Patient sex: F
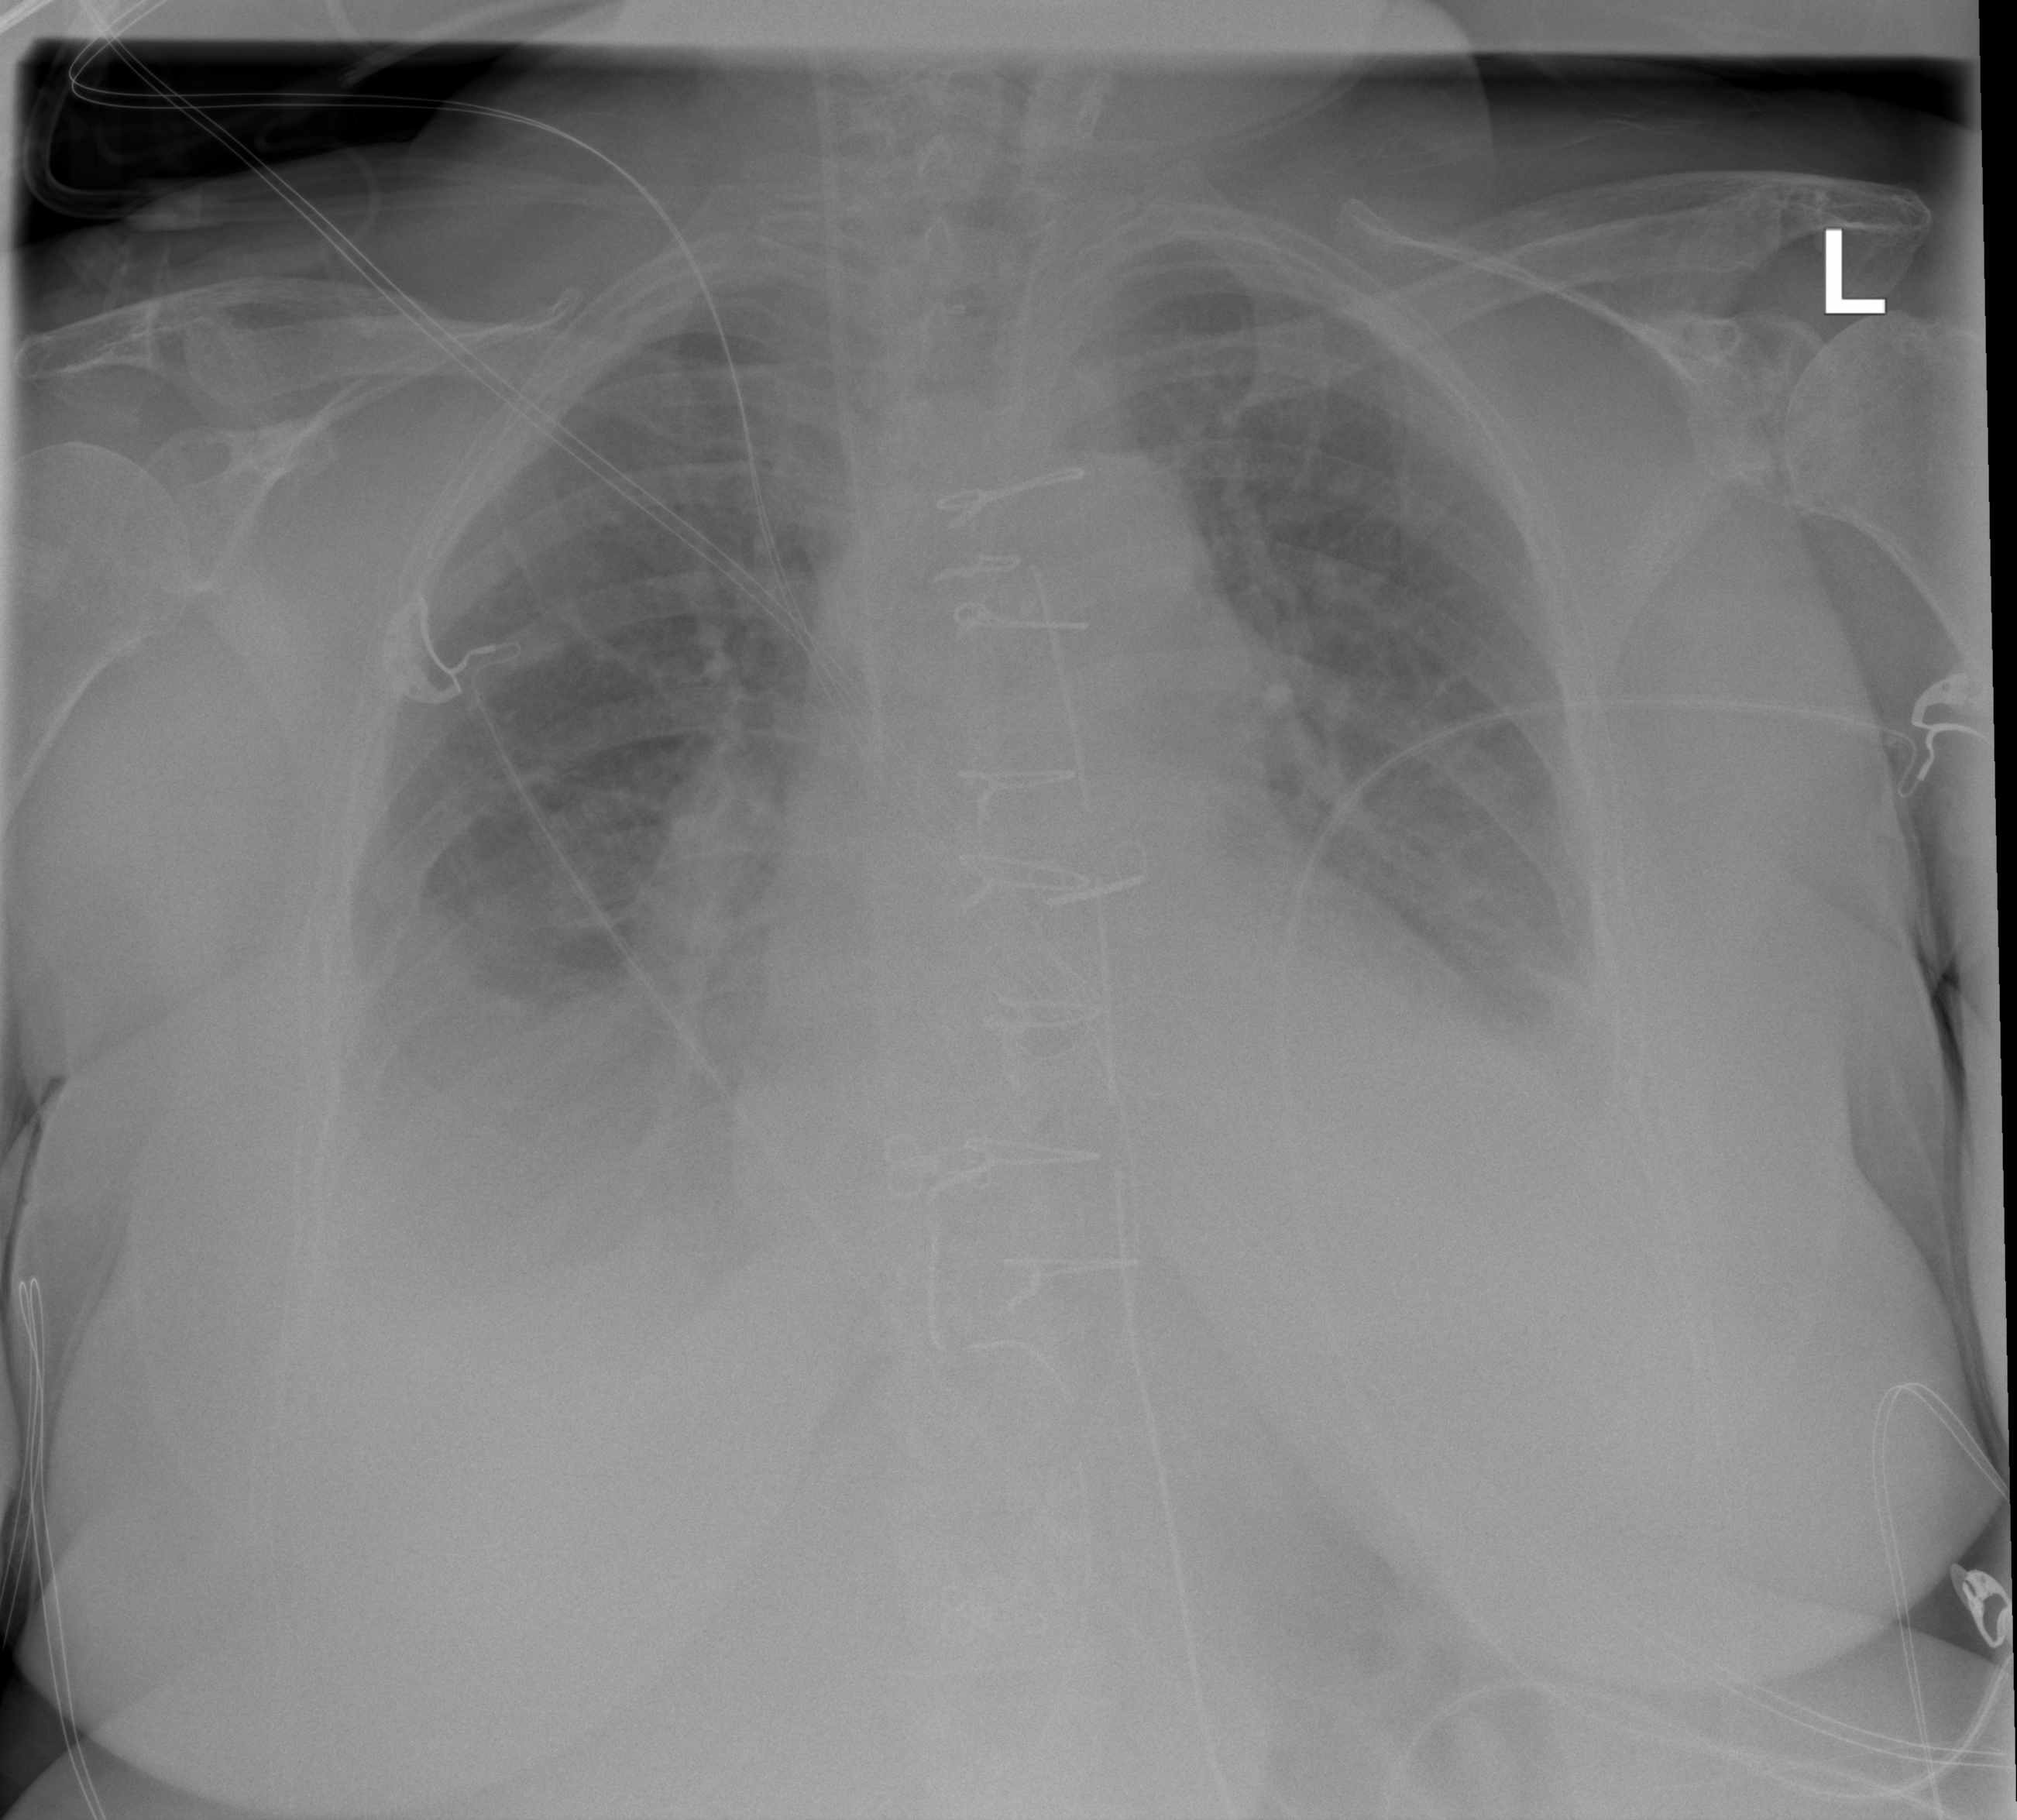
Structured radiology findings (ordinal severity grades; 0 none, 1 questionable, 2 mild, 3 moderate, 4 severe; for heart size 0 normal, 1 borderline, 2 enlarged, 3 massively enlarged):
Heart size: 2
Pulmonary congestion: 2
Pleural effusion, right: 3
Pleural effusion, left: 2
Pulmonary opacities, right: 0
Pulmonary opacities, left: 0
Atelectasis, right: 2
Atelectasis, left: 2